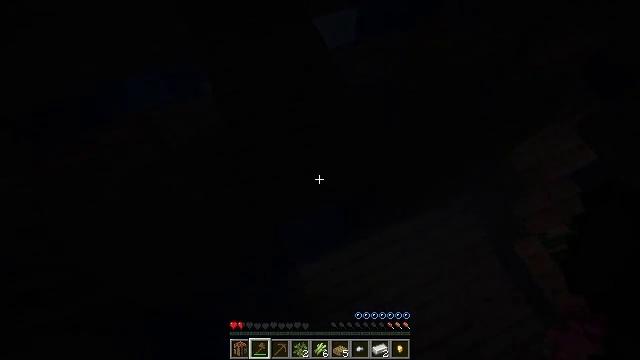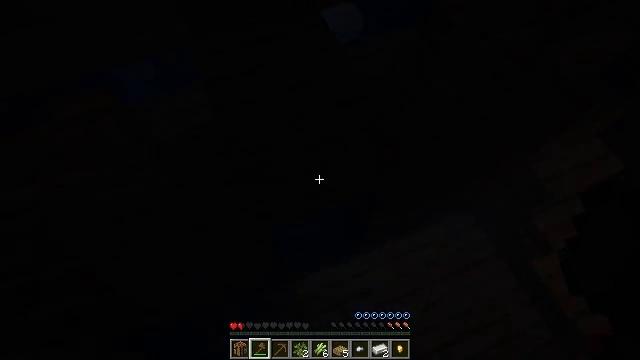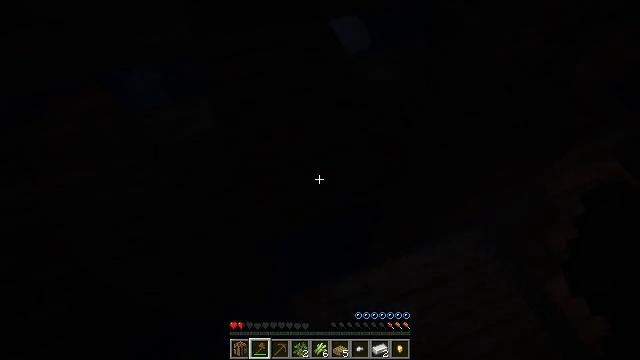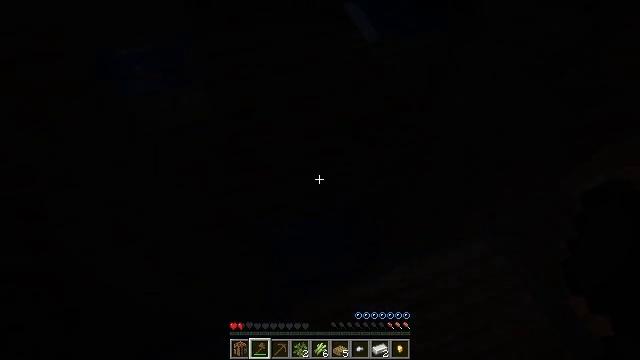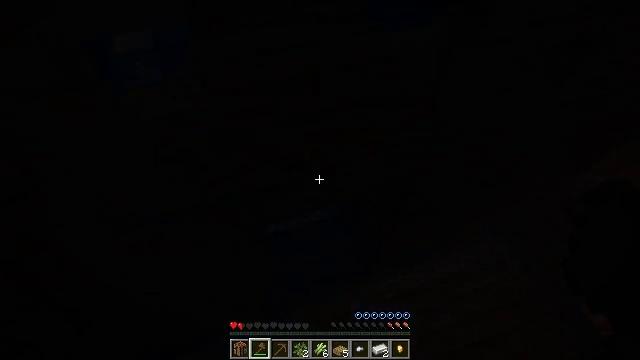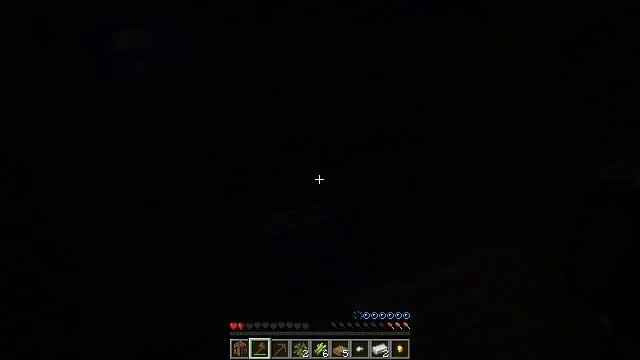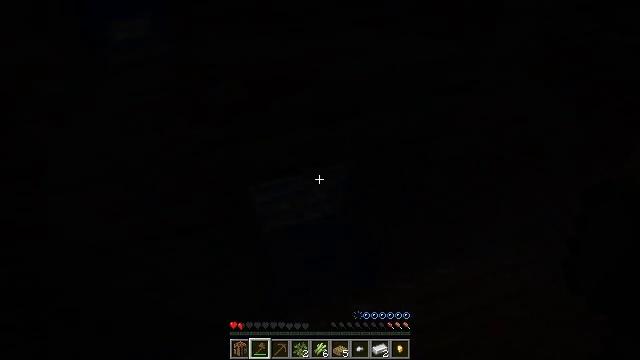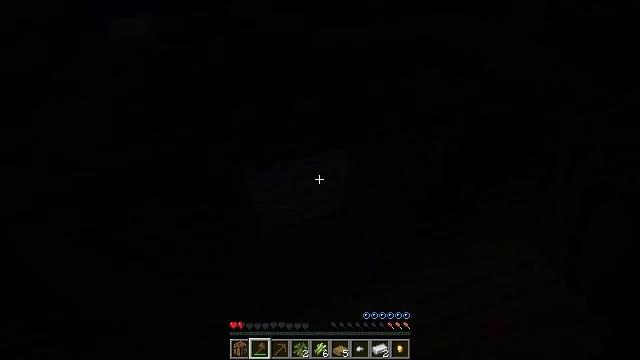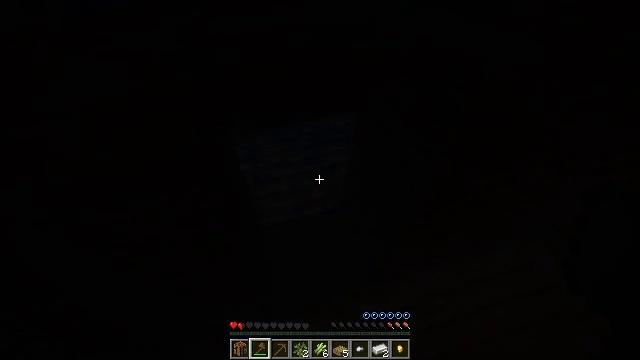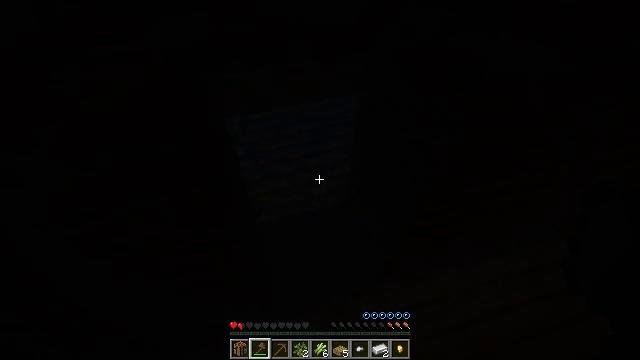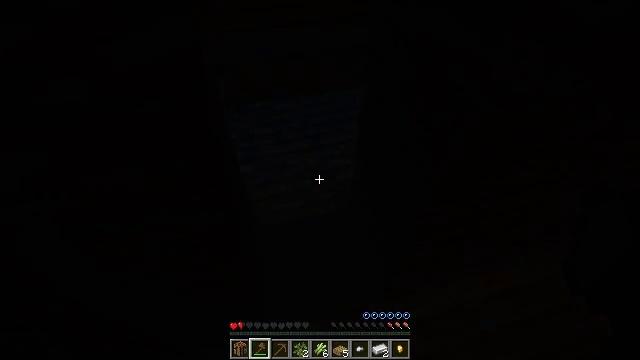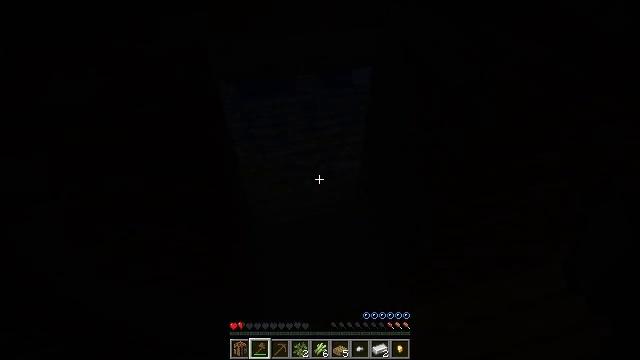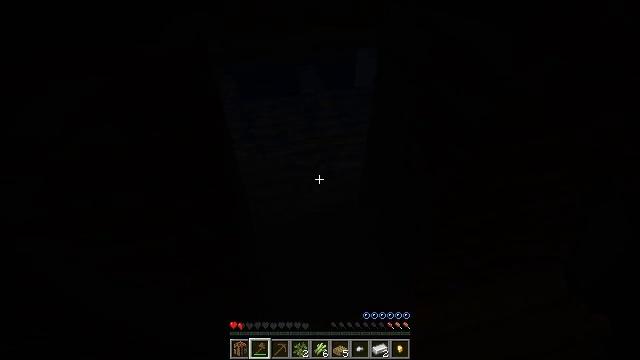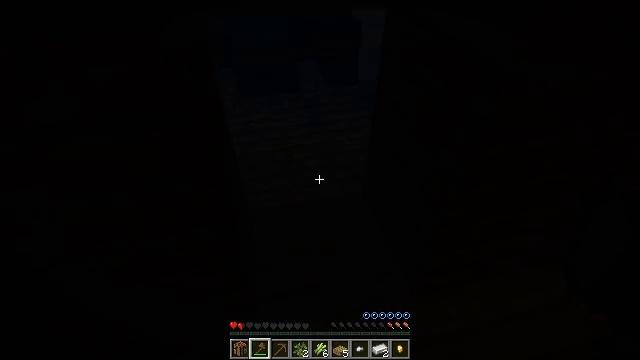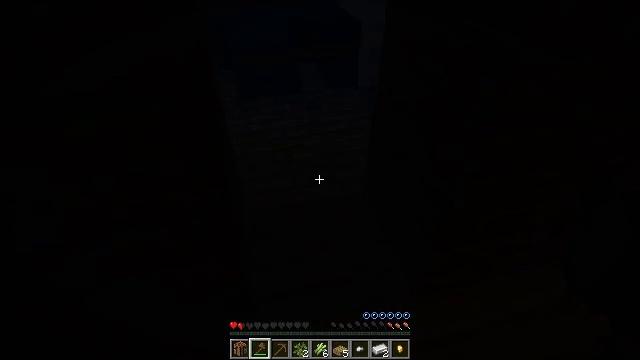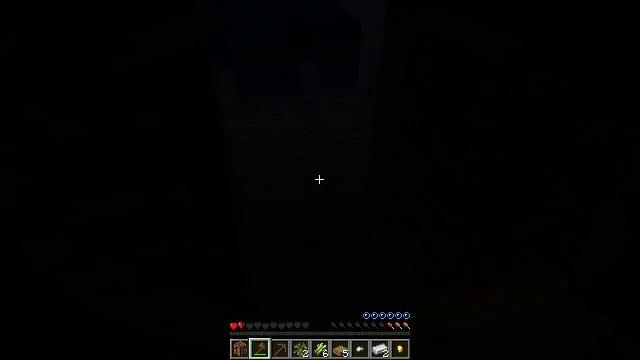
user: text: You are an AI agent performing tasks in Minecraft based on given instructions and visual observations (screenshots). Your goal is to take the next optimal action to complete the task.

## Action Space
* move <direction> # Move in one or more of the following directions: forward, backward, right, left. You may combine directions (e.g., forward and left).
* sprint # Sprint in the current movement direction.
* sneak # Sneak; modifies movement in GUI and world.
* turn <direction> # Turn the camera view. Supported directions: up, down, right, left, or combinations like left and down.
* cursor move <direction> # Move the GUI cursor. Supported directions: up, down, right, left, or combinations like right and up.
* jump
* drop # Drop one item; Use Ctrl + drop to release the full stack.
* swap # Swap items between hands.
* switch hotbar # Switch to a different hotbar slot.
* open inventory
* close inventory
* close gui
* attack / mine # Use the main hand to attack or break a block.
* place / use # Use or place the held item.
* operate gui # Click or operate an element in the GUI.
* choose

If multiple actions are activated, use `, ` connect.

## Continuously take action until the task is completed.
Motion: motion action
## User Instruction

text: Gather the spruce slab by holding left button.
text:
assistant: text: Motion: sneak, turn left and up
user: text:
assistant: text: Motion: sneak, turn left and up
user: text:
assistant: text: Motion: sneak, turn left and up
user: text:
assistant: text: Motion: sneak, turn up
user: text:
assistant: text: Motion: move back, sneak, turn up
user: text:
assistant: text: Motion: move back, sneak, turn up
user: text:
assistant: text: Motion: move back, sneak
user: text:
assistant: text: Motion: move back, sneak
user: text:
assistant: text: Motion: sneak, turn up
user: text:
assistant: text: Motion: sneak, turn up
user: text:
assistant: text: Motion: sneak, turn left and up
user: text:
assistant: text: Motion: sneak, turn up
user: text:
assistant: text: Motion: sneak, turn up
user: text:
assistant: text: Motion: sneak, turn up
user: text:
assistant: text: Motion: sneak, turn up
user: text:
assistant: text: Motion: sneak
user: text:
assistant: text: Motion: sneak
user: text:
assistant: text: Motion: sneak
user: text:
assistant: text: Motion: turn up
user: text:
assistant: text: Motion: no_op
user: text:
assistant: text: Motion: no_op
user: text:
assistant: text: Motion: attack / mine
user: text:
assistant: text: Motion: attack / mine
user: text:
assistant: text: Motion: turn down, attack / mine
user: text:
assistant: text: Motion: turn right and down, attack / mine
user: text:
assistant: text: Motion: turn down, attack / mine
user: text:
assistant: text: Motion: turn down, attack / mine
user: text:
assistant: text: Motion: turn down, attack / mine
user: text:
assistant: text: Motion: turn down, attack / mine
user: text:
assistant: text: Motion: attack / mine